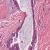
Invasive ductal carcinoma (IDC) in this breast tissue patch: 1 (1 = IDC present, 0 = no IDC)